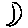
Label: moon